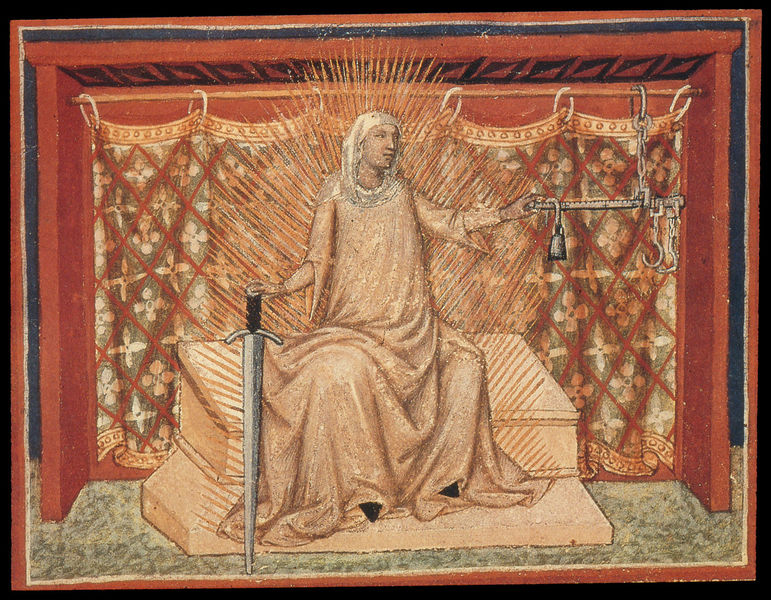
Titel: Documenti d’amore
Künstler: Francesco di Barberino
Institution: Rom, Biblioteca Apostolica (Vatican)
Schlagwörter: mann, sitzen, frau, kleid, licht, haube, muster, vorhang, interieur, kette, bank, kammer, leuchten, haken, strahlen, schwert, schein, glocke, heilige, fresko, gloriole, gewandt